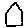
Label: house